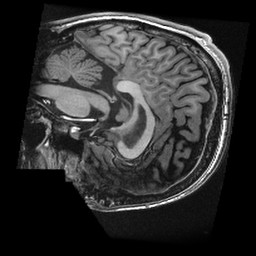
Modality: T1w
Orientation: sagittal
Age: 22
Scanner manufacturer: ge
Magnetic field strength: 3 T
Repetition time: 0.008316 s
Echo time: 0.003104 s